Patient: sex M, age 42
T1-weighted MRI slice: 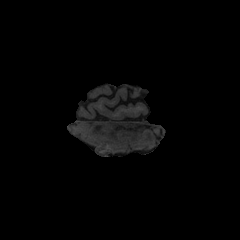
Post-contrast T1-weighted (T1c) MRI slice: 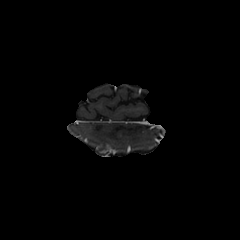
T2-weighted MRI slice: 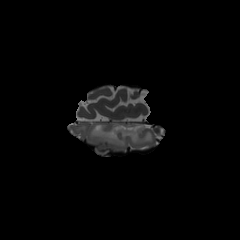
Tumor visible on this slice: yes
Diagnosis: Astrocytoma, IDH-mutant
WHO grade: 3